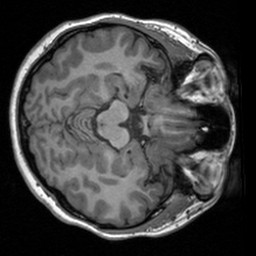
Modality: T1w
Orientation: axial
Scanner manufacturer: siemens
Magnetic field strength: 3 T
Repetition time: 1.9 s
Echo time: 0.00226 s